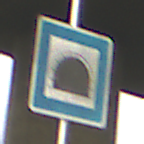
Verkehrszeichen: Tunnel
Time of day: SunriseSunset
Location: Outdoor (Suburban)
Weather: PartlyCloudy
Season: NotSpecified
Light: Natural